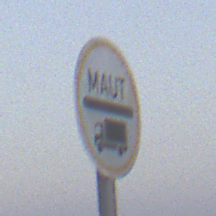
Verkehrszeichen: Mautpflicht
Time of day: SunriseSunset
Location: Outdoor (Suburban)
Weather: Clear
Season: NotSpecified
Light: Natural